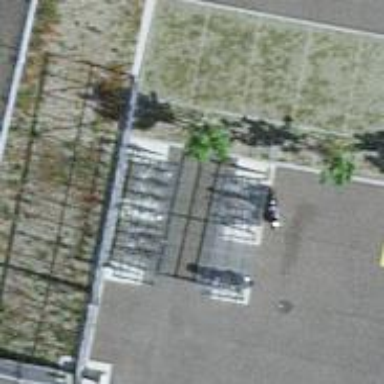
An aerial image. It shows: Motorcycle parking area.